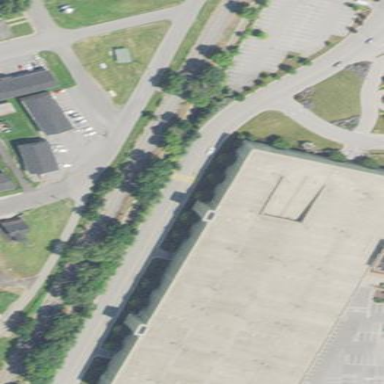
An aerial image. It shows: Multi-storey parking building.